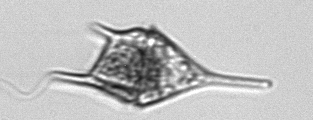
Label: Tripos_lineatus